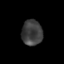
Tissue: skin
Cell type: Epithelial cells
Senescence score: 0.2629
Nuclear area (px): 514
Mean DAPI intensity: 62.862